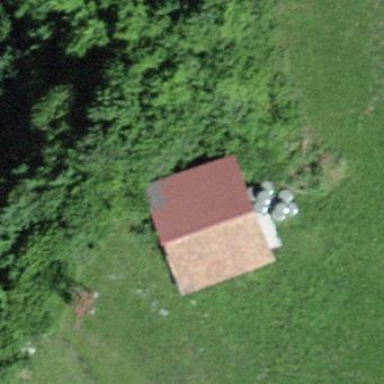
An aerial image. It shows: Rural barn.